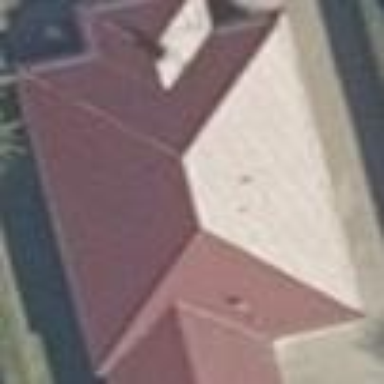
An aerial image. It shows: Building with half-hipped roof made of roof tiles.